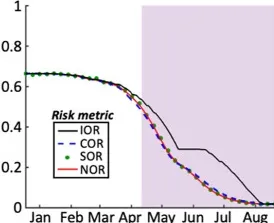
The risk that an infectious case introduced at each stage of the vaccination campaign initiates an outbreak, if travel restrictions and other non-pharmaceutical interventions are removed. . A; The outbreak risk was assessed using the four metrics (Instantaneous Outbreak Risk - black; Case Outbreak Risk - blue dashed; Simulated Outbreak Risk - green dots; Numerical Outbreak Risk - red), based on vaccination data from the Isle of Man and assuming mean , as in Fig. 2b. The period in which vaccination data were available is shown in white, and the period in which vaccination data were projected is shown in purple.
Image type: pathology (immunostaining)